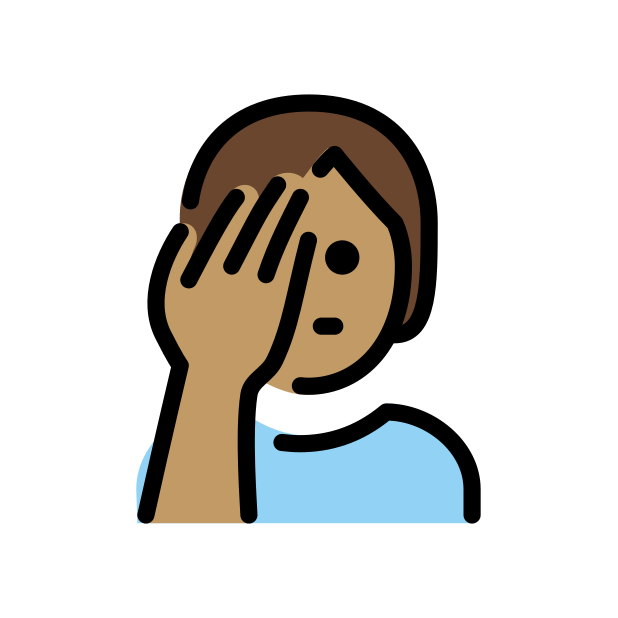
person facepalming: medium skin tone